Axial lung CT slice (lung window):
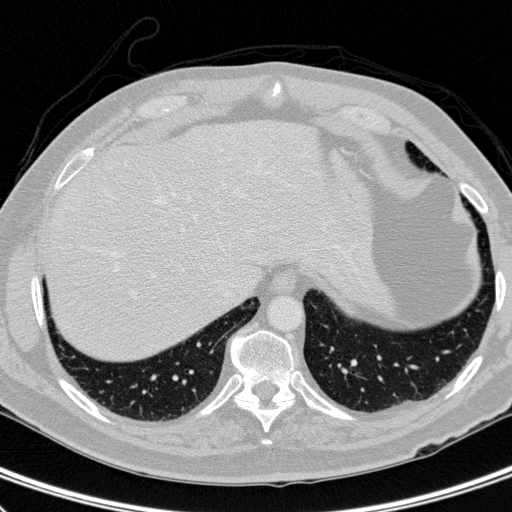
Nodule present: no